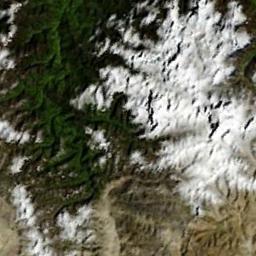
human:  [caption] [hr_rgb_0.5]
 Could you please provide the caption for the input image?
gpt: The snow berg is consist of green plants,Bare land and white snow .

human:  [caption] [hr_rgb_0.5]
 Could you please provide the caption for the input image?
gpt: The snowberg is covered with glaciers and vegetation and the snowberg also is partly exposed .

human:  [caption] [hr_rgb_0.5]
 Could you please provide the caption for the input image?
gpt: There are many plants on the snowberg .

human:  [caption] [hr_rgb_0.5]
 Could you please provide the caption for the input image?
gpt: The snow on the snowy mountains is distributed at the junction of brown and green mountains .

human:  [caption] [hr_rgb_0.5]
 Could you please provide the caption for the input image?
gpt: There are some snow and green land on the snowberg .